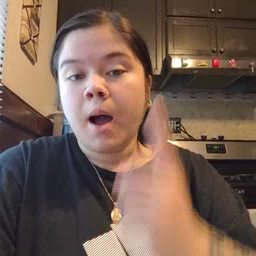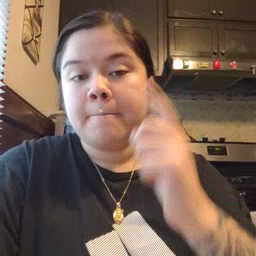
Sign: up